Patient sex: F
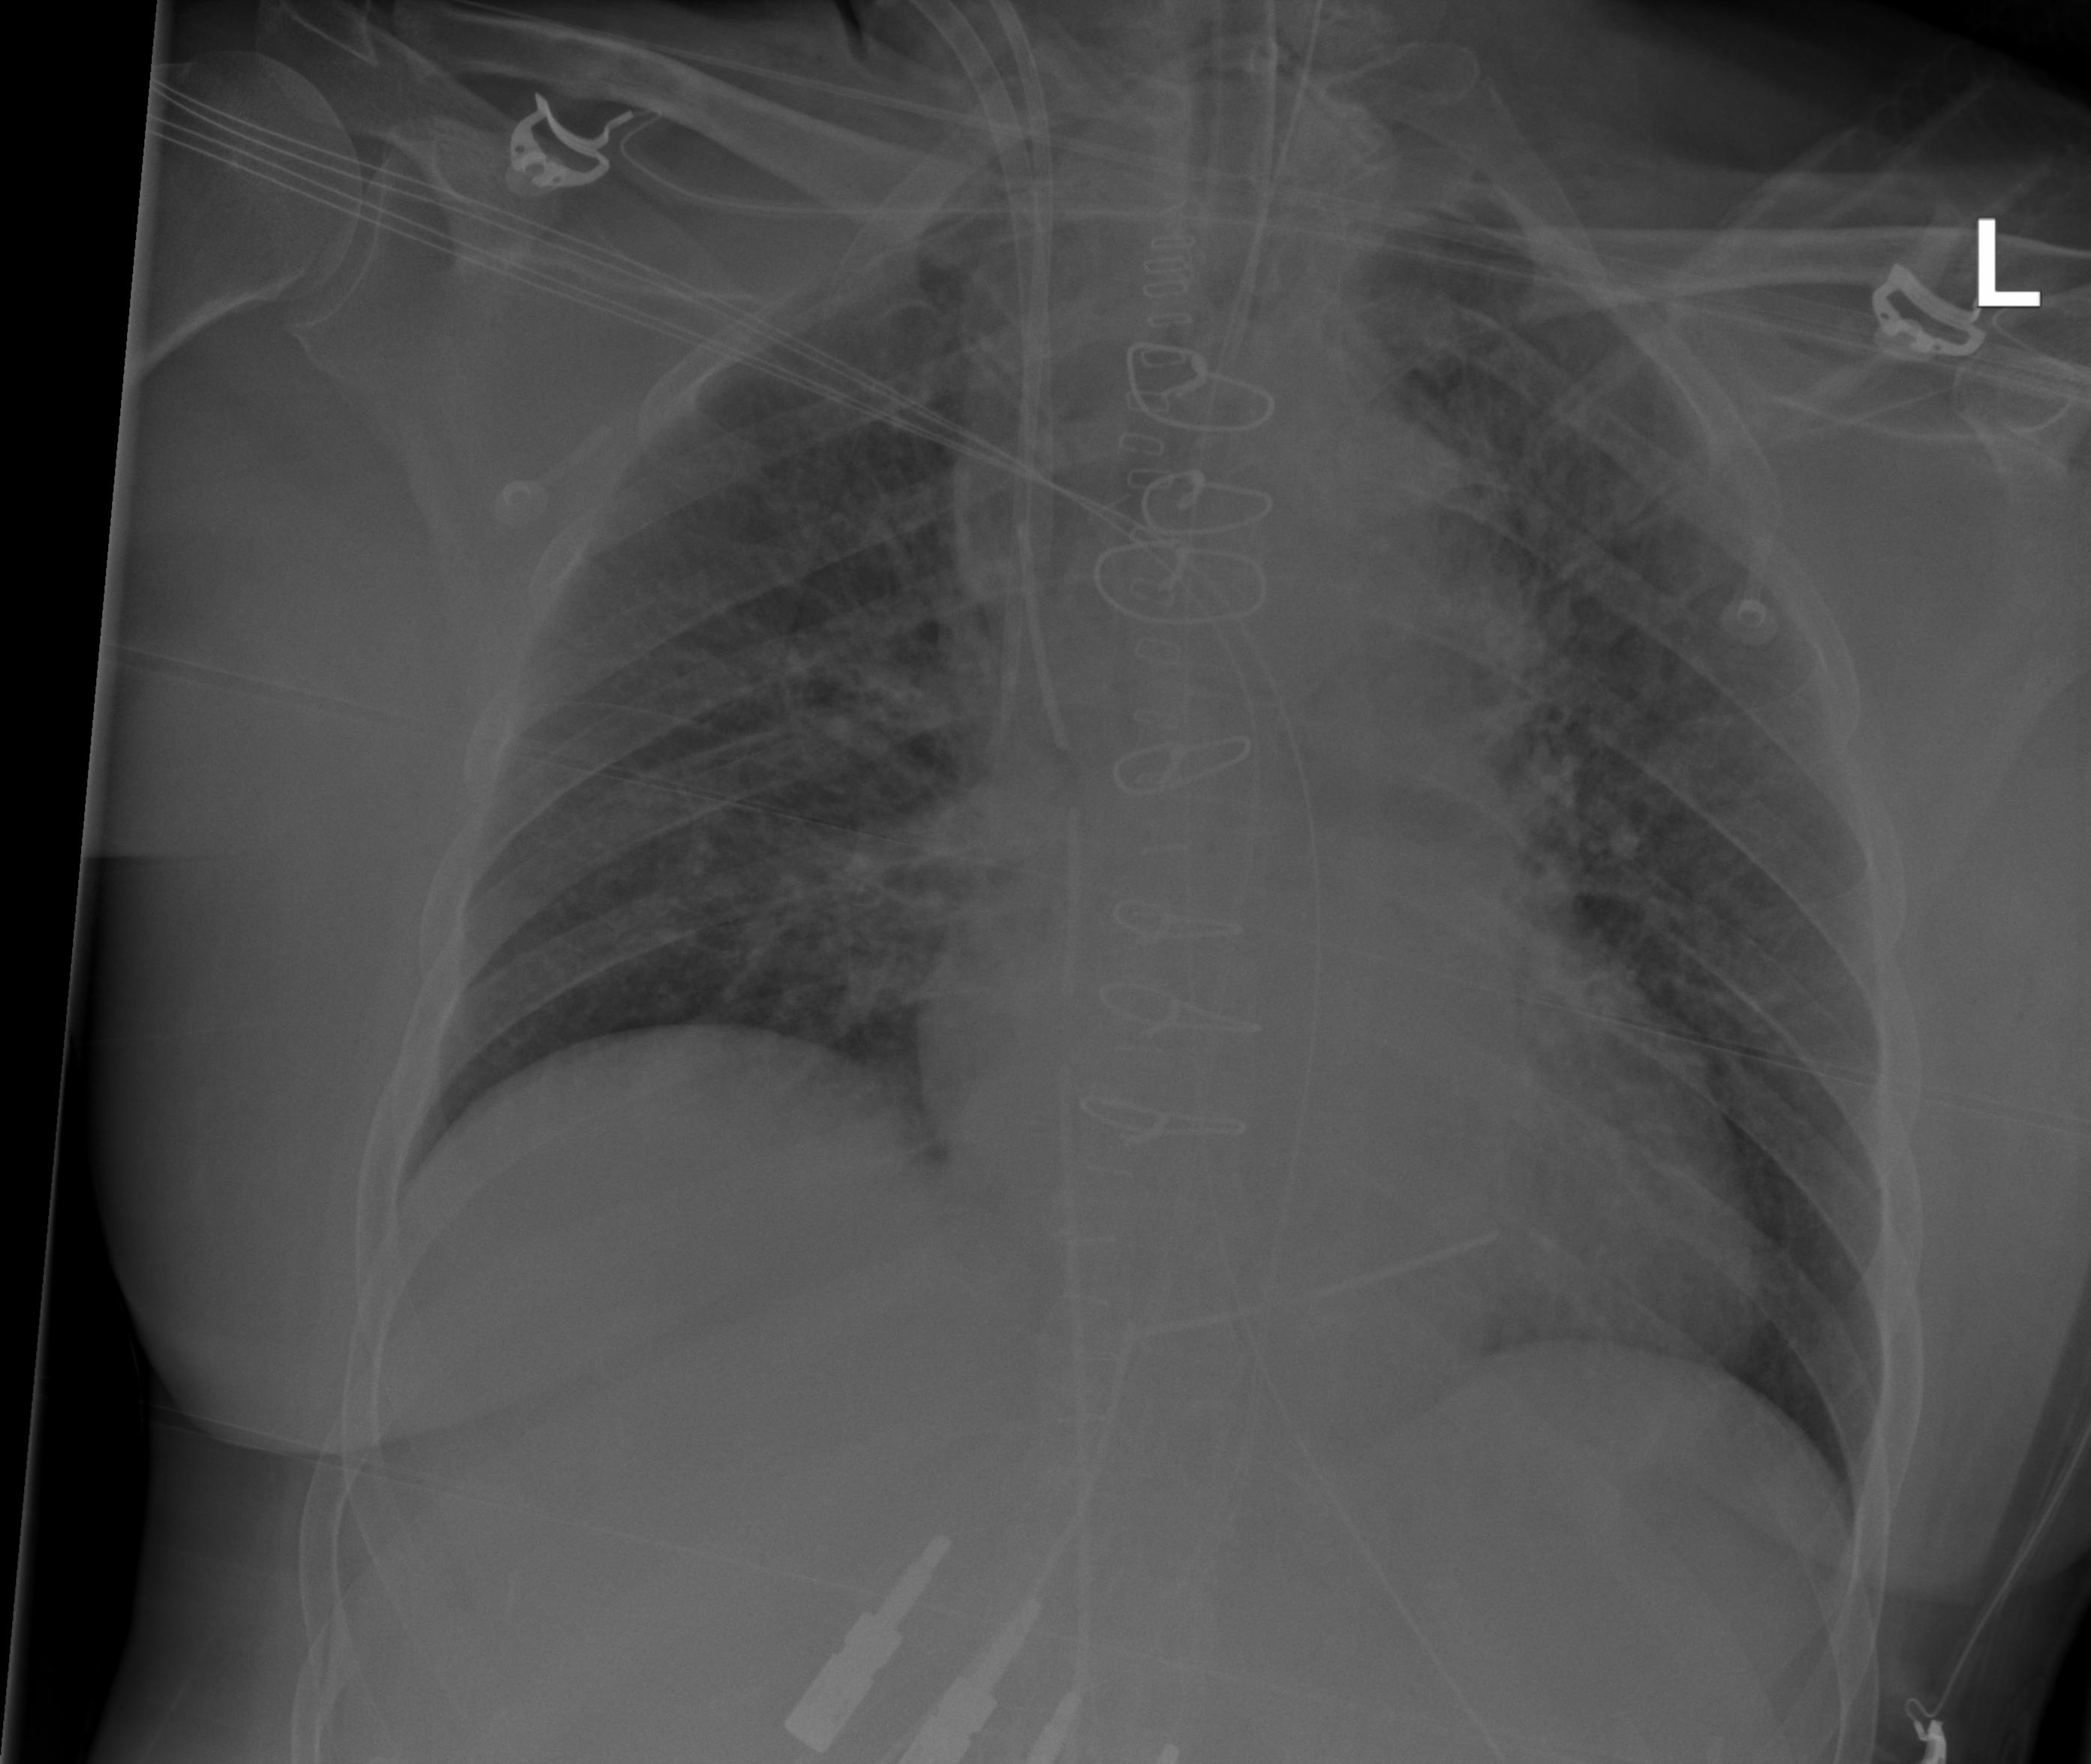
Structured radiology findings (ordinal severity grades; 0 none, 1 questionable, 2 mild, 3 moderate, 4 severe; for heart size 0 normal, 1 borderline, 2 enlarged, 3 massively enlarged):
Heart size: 0
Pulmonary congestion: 2
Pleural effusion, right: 0
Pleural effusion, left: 0
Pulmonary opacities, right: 2
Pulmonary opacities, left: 2
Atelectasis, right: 0
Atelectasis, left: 0